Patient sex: M
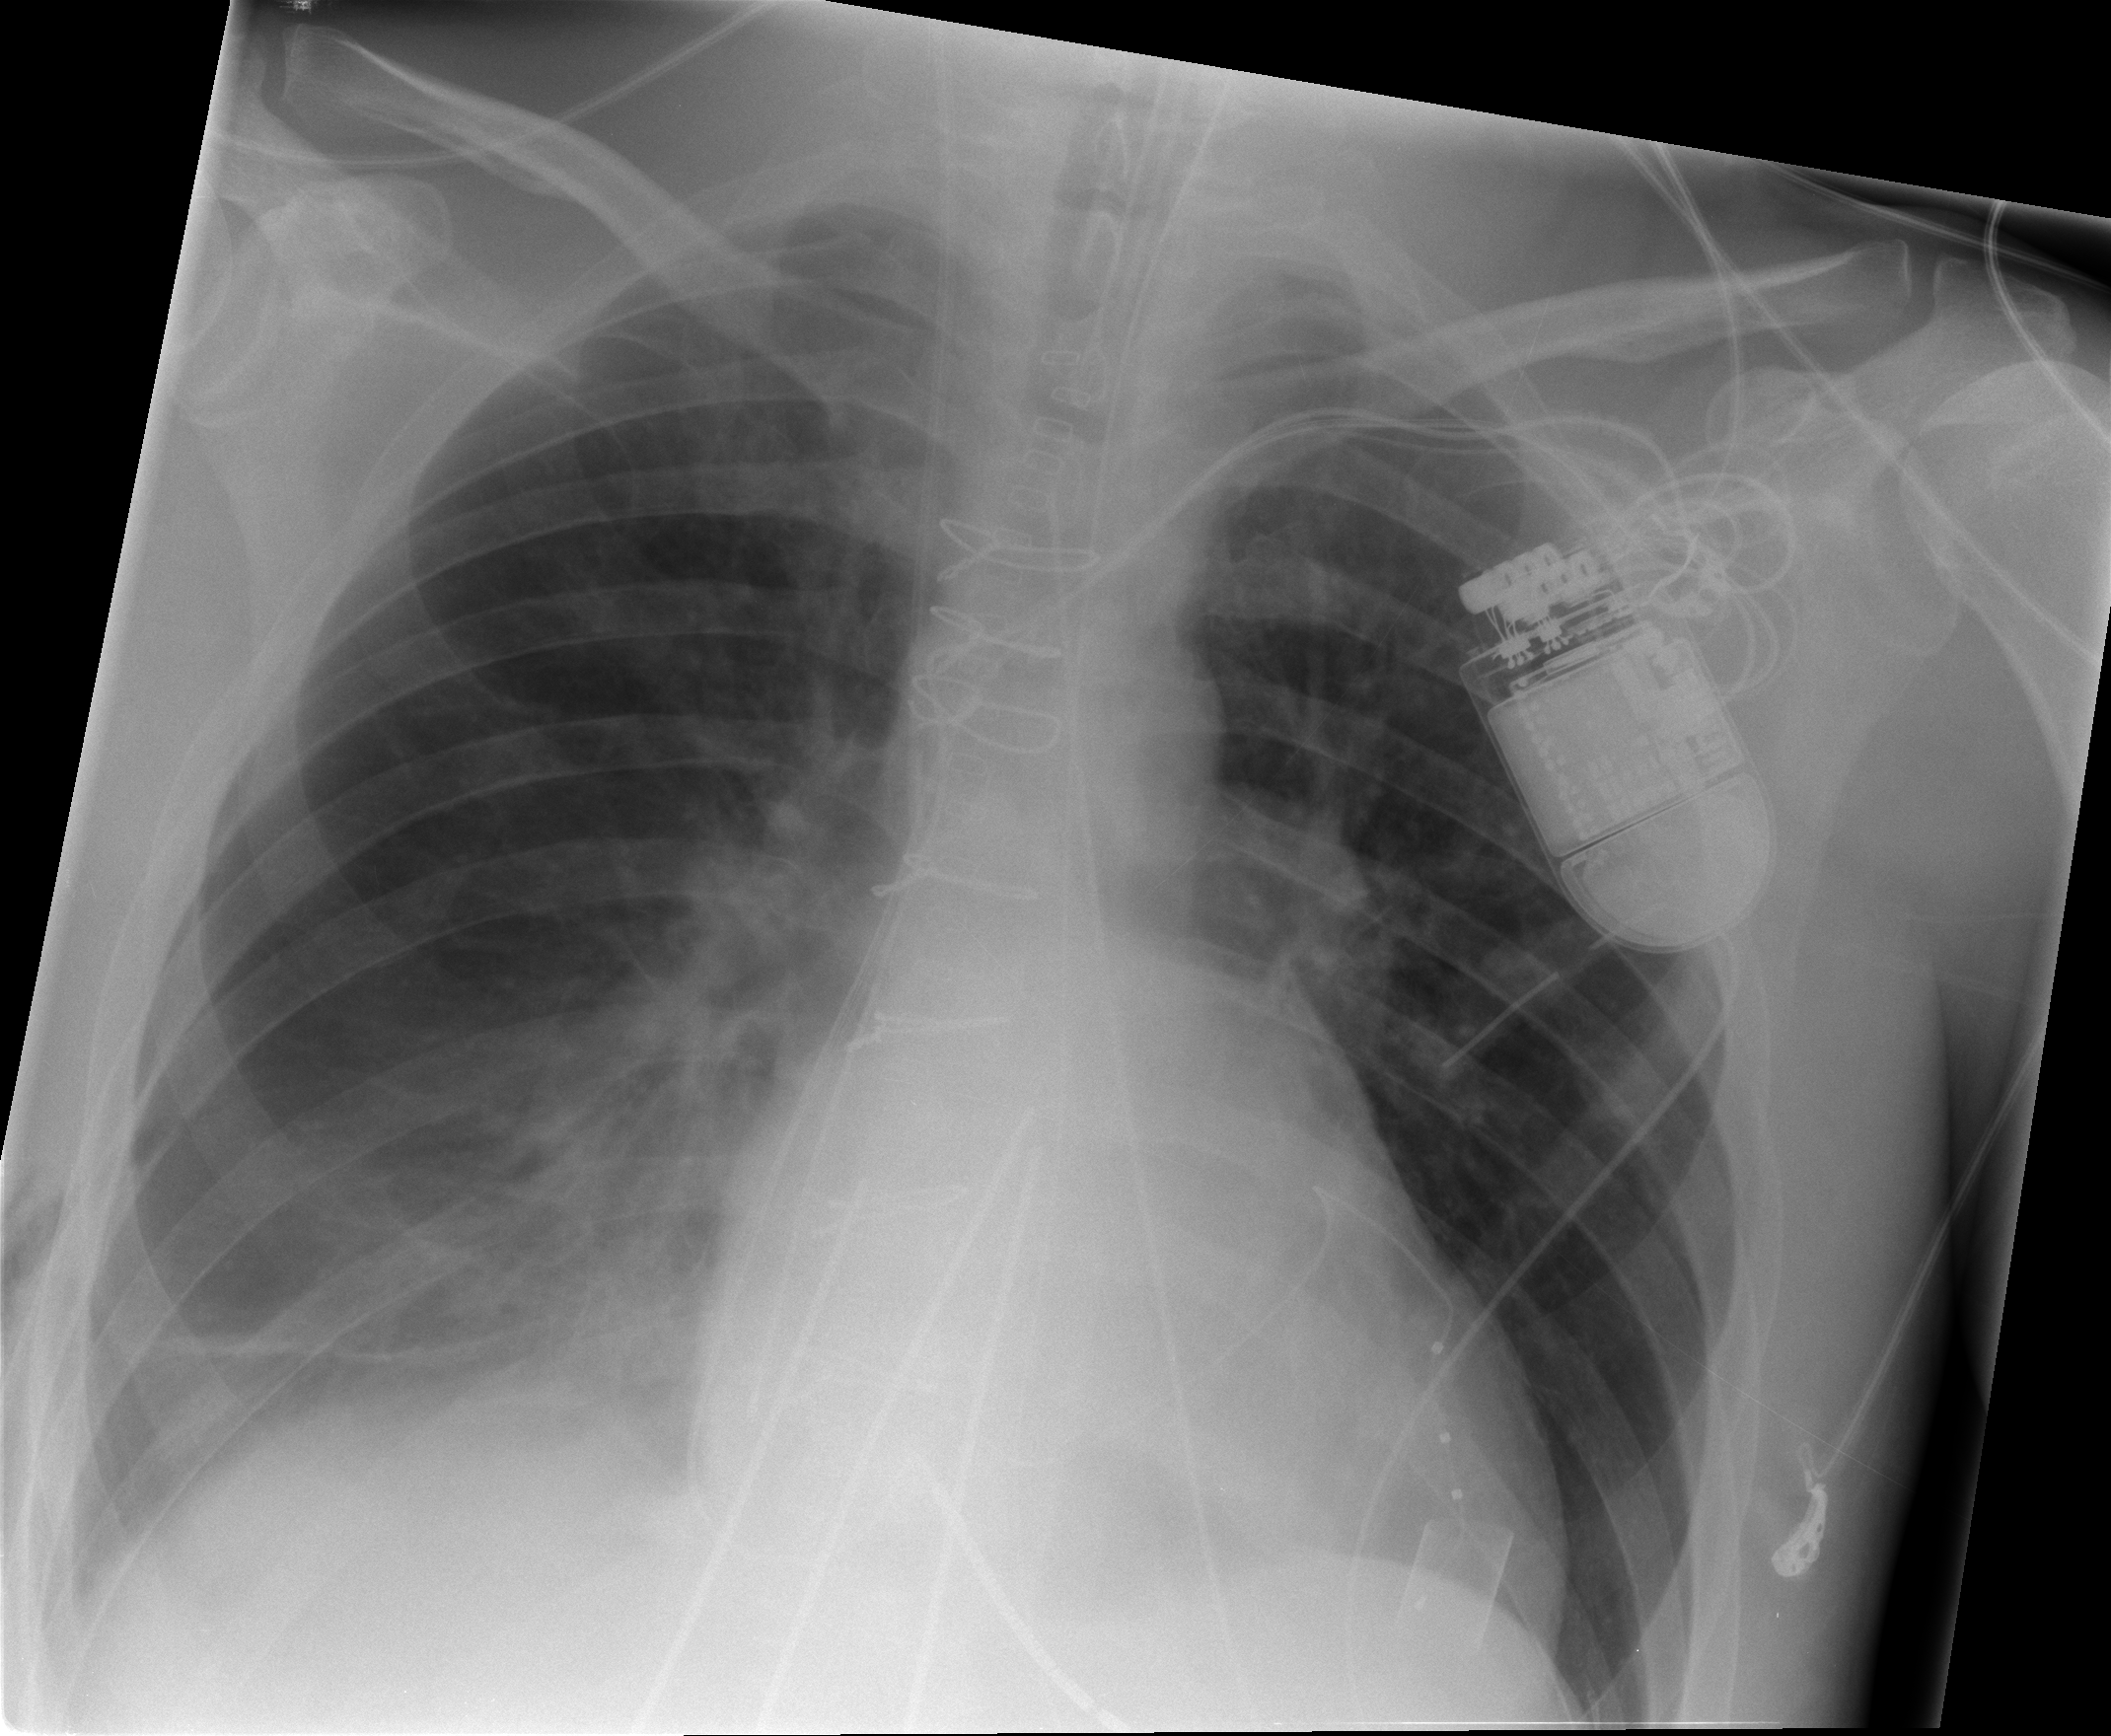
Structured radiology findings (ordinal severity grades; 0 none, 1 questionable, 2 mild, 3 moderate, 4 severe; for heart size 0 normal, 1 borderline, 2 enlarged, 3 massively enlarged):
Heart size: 2
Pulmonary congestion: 1
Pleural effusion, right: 1
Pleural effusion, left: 0
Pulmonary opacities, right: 0
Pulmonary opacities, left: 0
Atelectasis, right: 1
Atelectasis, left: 0